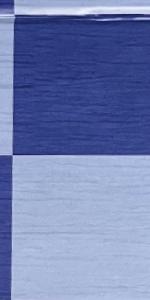
Label: Empty